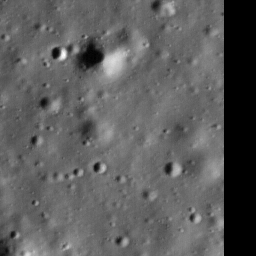
Host type: hard_negative
Lunar coordinates: latitude -26.22, longitude -79.545